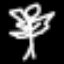
Label: angel